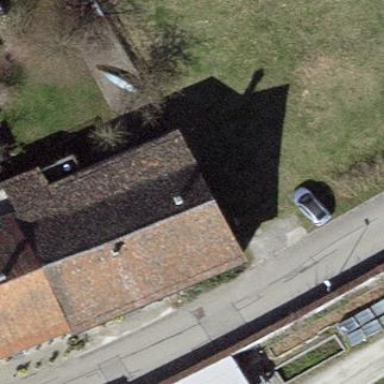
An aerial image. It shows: Terrace building with gabled roof.